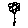
Label: flower